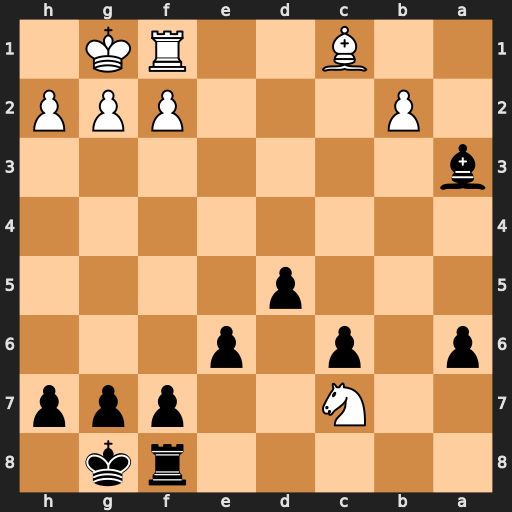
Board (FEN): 5rk1/2N2ppp/p1p1p3/3p4/8/b7/1P3PPP/2B2RK1
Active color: b
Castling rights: -
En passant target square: -
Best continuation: Bd6 Nxe6 fxe6